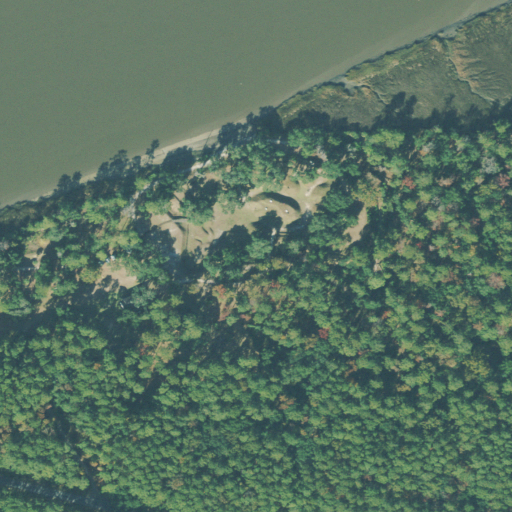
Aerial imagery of cape in Georgia named Genesis Point containing evergreen forest, open water, herbaceous wetlands, woody wetlands, open development, and grassland